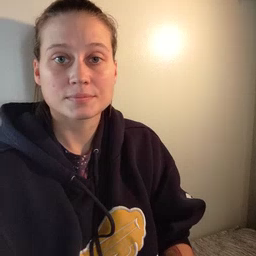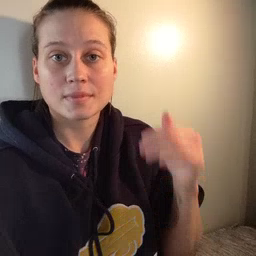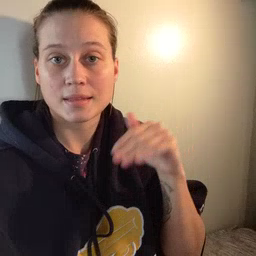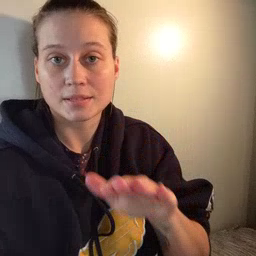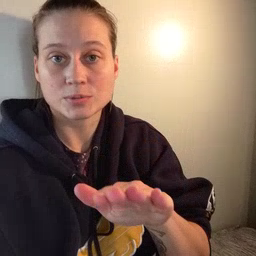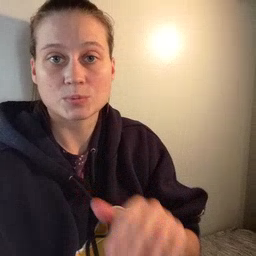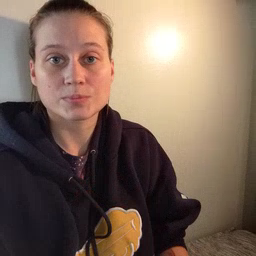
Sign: into